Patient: sex M, age 23
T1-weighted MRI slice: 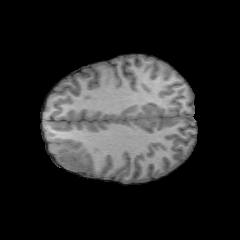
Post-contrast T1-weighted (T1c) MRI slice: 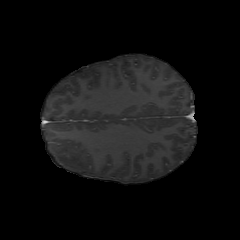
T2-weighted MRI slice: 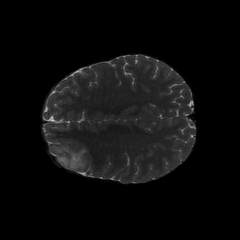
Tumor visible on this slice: yes
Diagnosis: Oligodendroglioma, IDH-mutant, 1p/19q-codeleted
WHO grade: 2